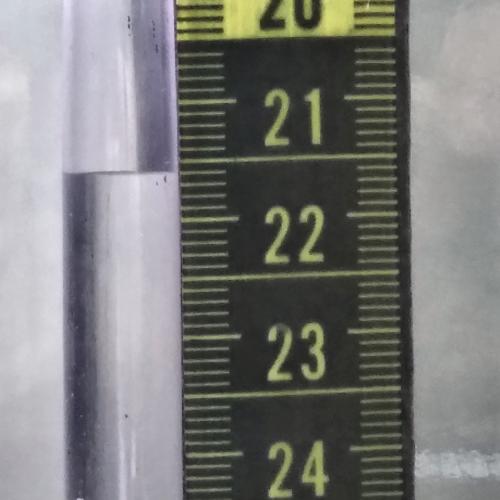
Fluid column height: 21.6 cm